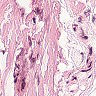
Metastatic tissue present: no